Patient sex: F
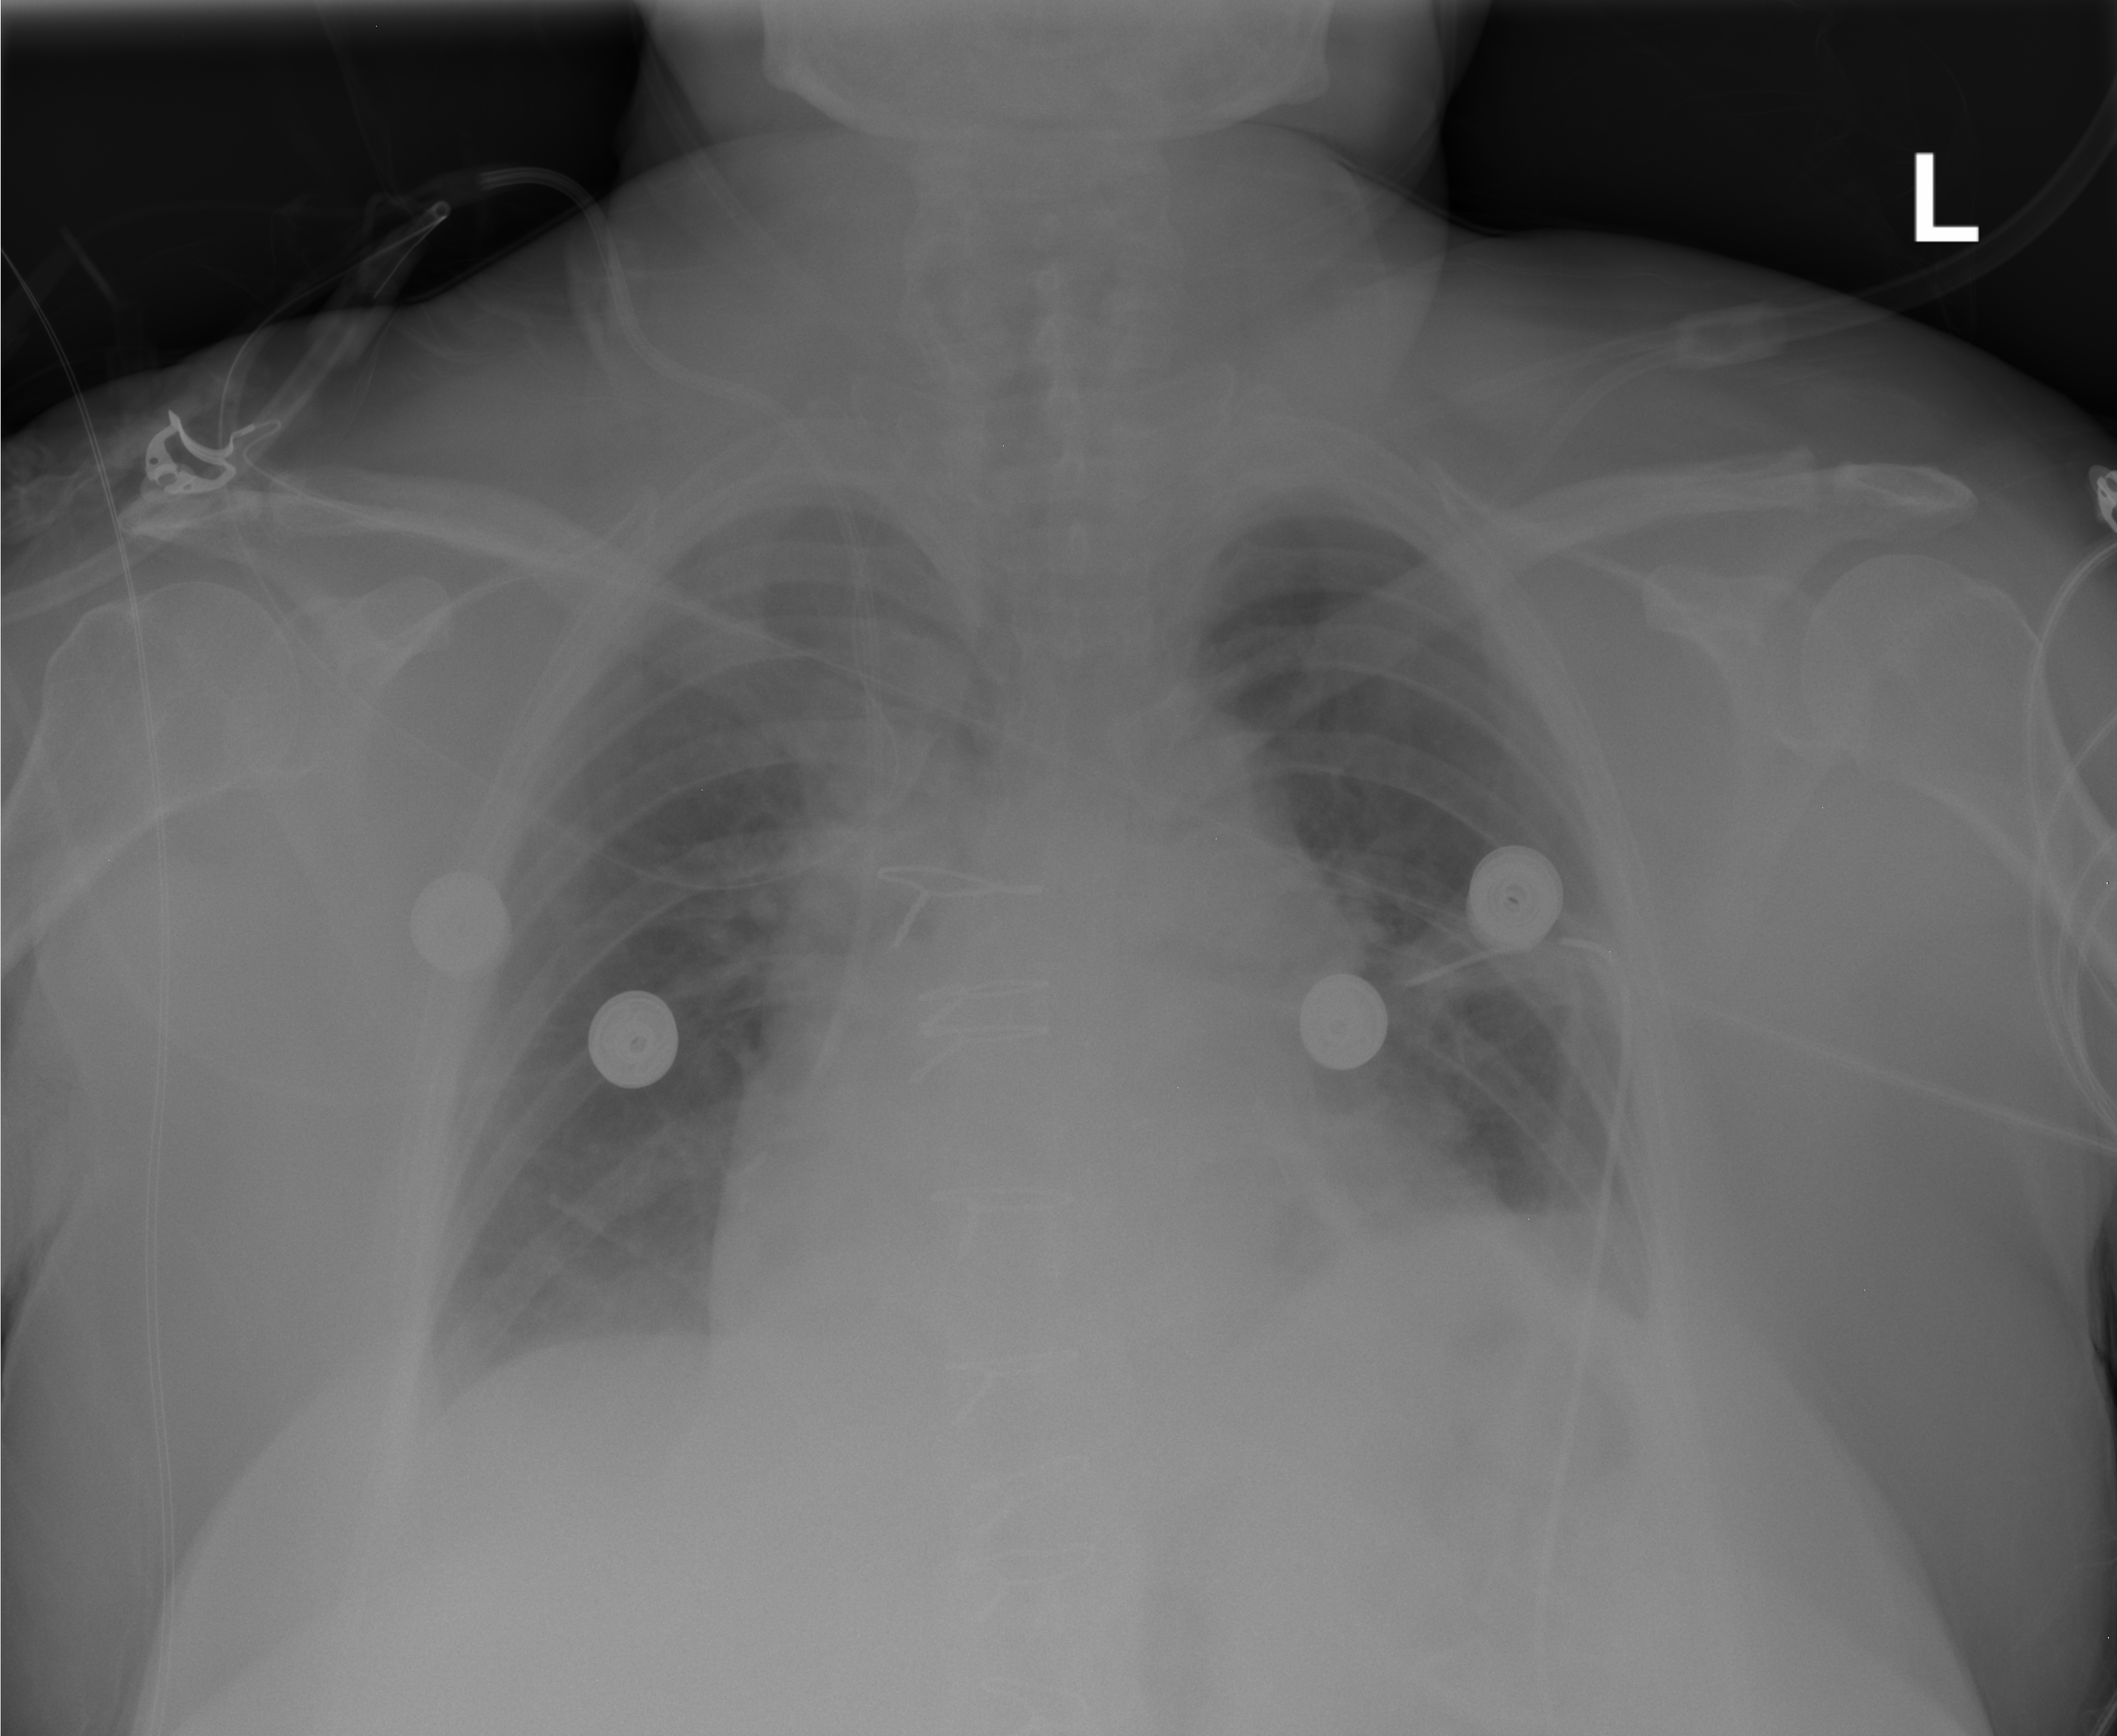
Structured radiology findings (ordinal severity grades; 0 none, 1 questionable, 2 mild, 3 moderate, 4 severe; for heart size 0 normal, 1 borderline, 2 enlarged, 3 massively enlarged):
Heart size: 1
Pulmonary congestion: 0
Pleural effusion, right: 0
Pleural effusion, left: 2
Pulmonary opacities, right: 0
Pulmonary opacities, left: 0
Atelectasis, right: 0
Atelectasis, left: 2